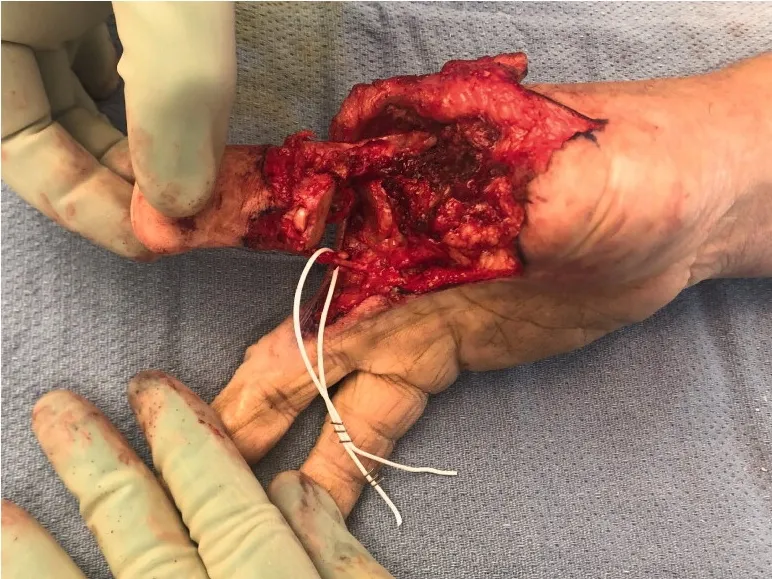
Partial ray resection of the long finger metacarpal and transposition of the remaining digit on the ulnar neurovascular pedicle.
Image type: medical_photograph (other_medical_photograph)